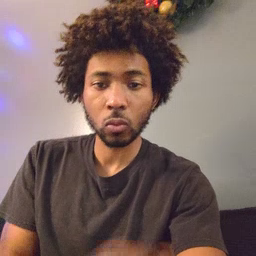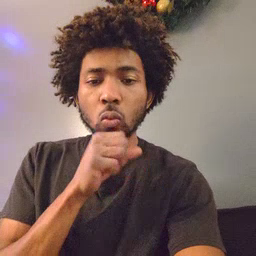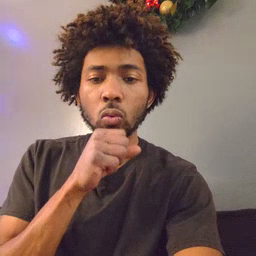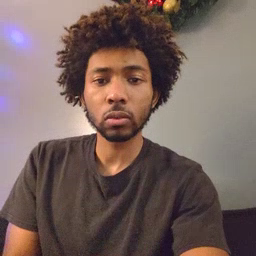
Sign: orange